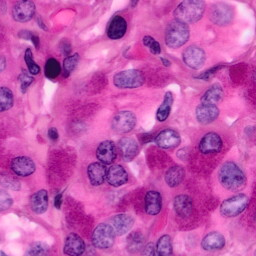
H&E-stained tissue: Pancreatic